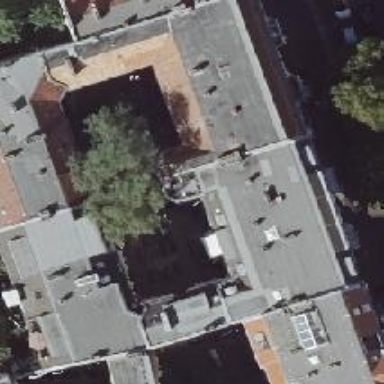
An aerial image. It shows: Building with apartments featuring unique double saltbox roof shape.